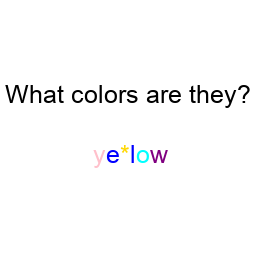
Color: pink, blue, gold, blue, cyan, purple
Color name shown: yellow
Background color: white
Question text color: black